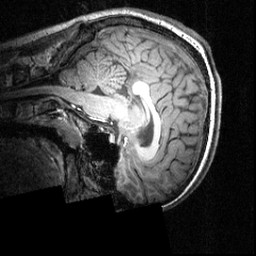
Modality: T1w
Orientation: sagittal
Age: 18
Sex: male
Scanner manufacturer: siemens
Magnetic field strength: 3.951 T
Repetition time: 1.5 s
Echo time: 0.00335 s